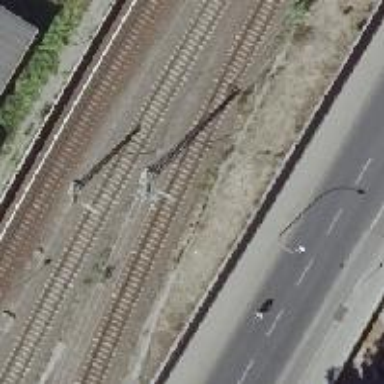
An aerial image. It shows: Catenary mast for power lines.